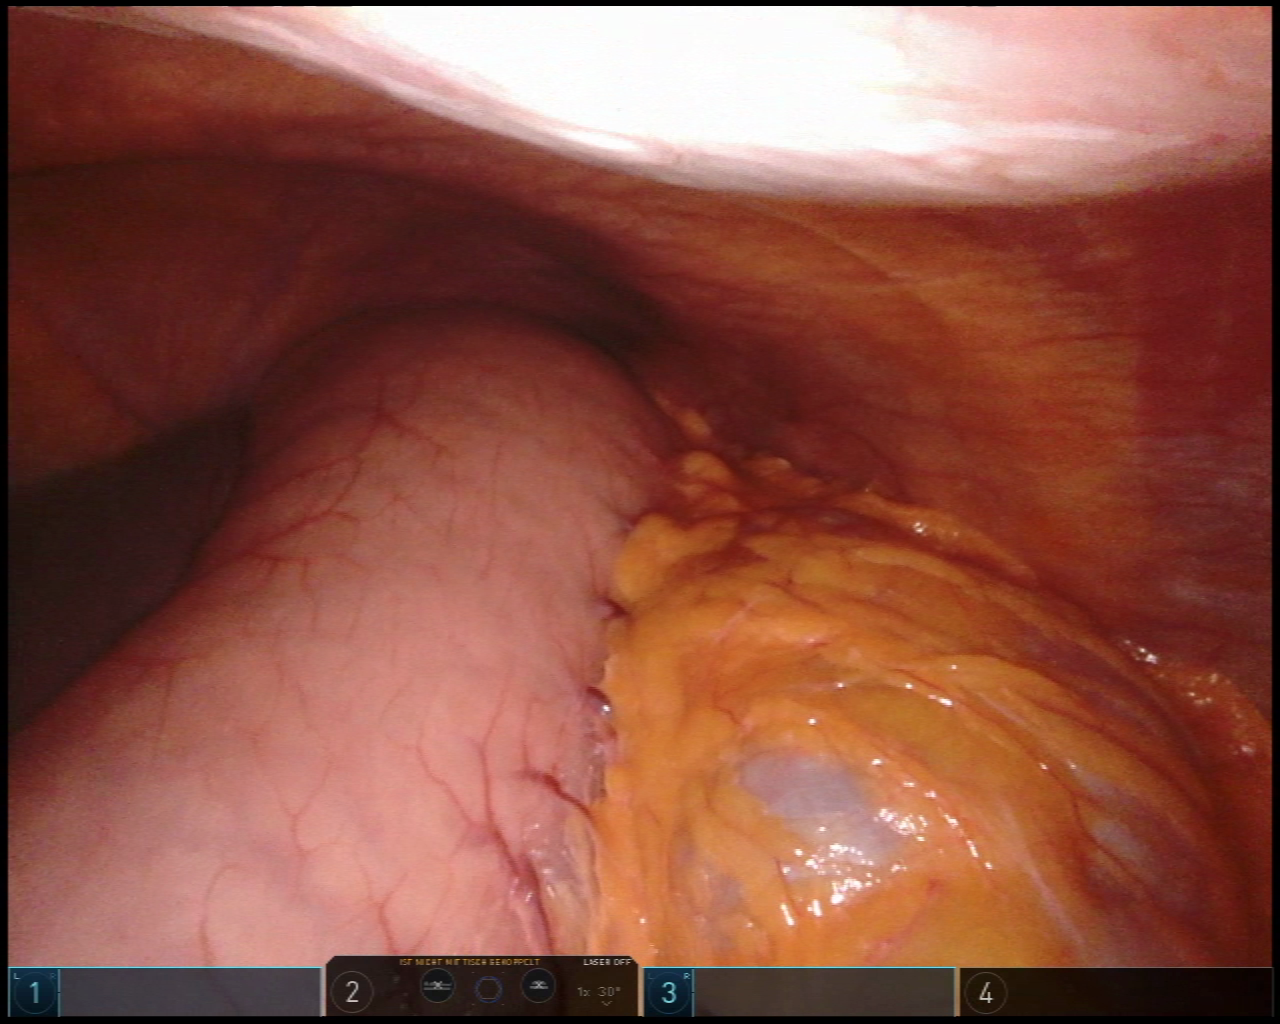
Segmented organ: abdominal_wall
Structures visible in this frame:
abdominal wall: yes
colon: yes
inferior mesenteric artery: no
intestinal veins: no
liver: yes
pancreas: no
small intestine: no
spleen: no
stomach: yes
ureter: no
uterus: no
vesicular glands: no